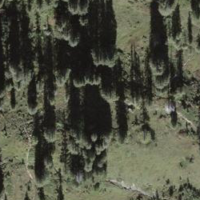
EUNIS habitat code: 44
Species observed at this site:
Vaccinium myrtillus